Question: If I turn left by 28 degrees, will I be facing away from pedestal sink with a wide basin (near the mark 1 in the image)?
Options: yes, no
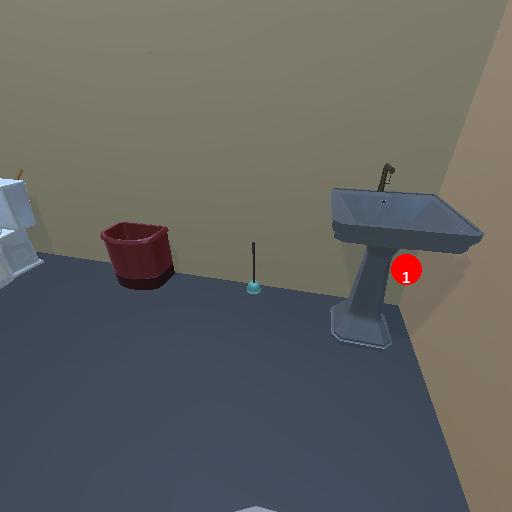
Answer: yes